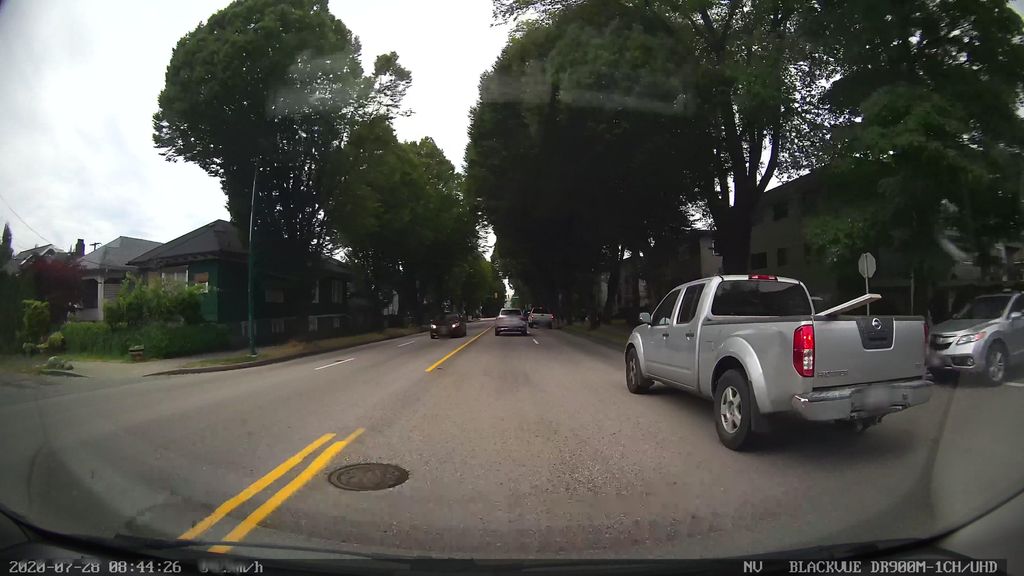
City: vancouver